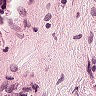
Metastatic tissue present: no